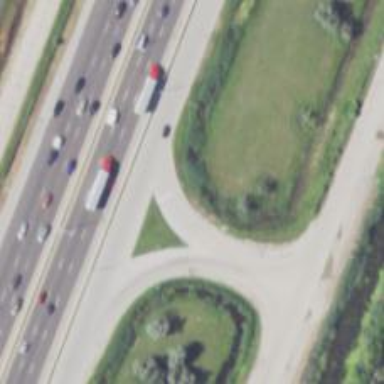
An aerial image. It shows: Secondary link road.